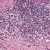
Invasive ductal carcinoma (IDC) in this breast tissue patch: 1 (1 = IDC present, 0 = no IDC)